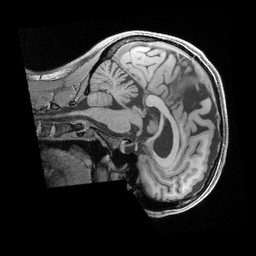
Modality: T1w
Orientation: sagittal
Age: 38
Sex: female
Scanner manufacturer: siemens
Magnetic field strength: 3 T
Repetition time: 2.4 s
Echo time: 0.00241 s